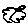
Label: bird